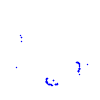
Particle: kaon